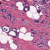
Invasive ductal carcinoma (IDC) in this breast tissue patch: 1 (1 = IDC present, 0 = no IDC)